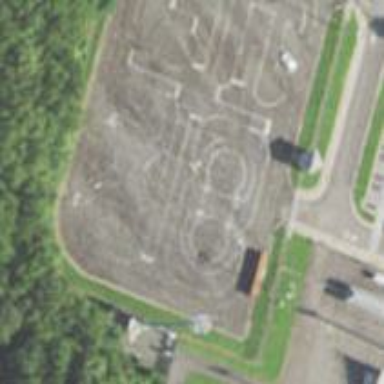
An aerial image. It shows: Paved area designated as driving school.